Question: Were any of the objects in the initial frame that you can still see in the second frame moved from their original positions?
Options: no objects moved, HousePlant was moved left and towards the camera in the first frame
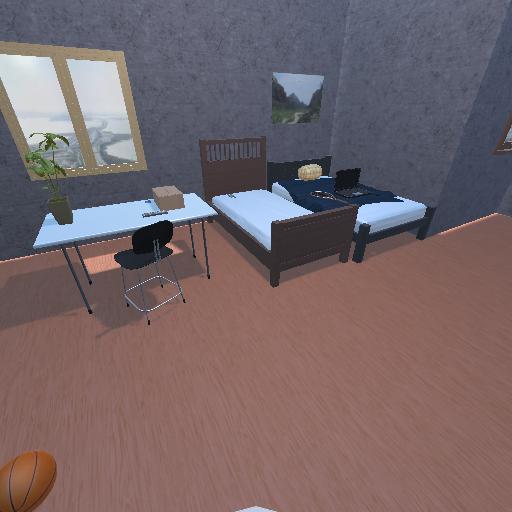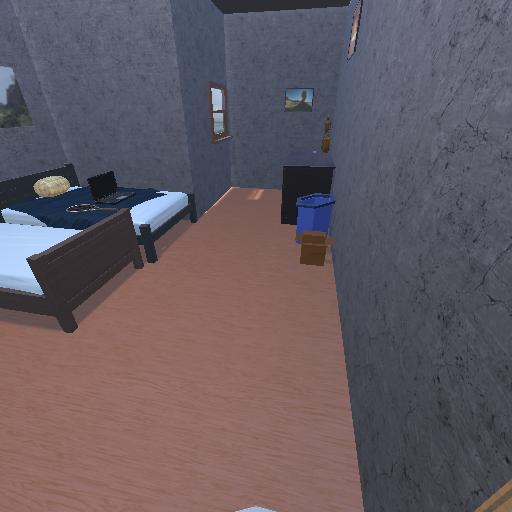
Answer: no objects moved